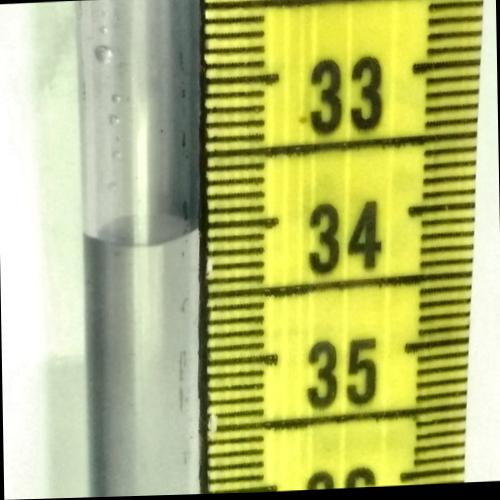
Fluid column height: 34.0 cm